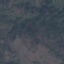
Land use / land cover class: HerbaceousVegetation